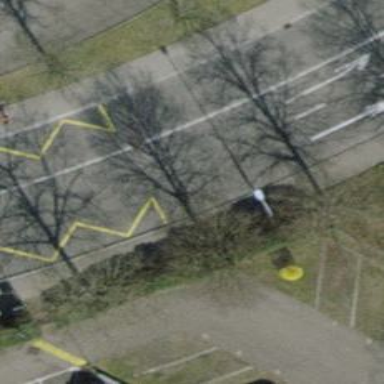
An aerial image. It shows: Bus stop with platform for public transport.